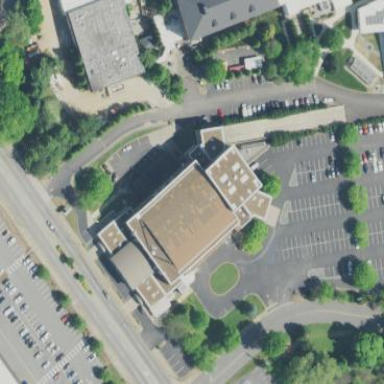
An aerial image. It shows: There is theatre building.